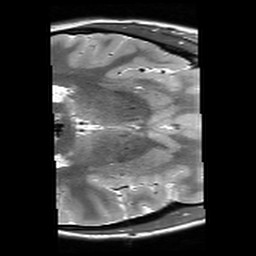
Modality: T2starw
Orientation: axial
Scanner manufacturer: siemens
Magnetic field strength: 3 T
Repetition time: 9.86 s
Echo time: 0.05 s